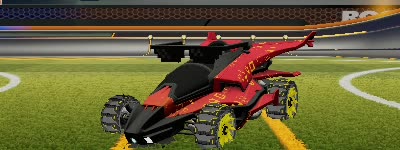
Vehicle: aftershock